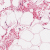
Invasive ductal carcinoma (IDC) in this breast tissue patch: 0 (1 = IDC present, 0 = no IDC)